Question: Is there a way to make my textview wrap around other views? For example in the picture, is there a way to get it to wrap to the edge once it gets below the imageview?

This is my xml
'''
<?xml version="1.0" encoding="utf-8"?>
<RelativeLayout
xmlns:android="http://schemas.android.com/apk/res/android"
android:layout_width="fill_parent"
android:layout_height="fill_parent"
android:background="@android:color/white">
<LinearLayout android:id="@+id/AUTHOR_TITLE"
android:layout_width="fill_parent"
android:layout_height="wrap_content"
android:orientation="vertical"
android:layout_alignParentTop="True">
<TextView
android:layout_width="wrap_content"
android:layout_height="wrap_content"
android:textSize="20dip"
android:text="Author Name"
/>
</LinearLayout>
<RelativeLayout
xmlns:android="http://schemas.android.com/apk/res/android"
android:layout_width="wrap_content"
android:layout_height="wrap_content"
android:layout_below="@id/AUTHOR_TITLE">
<ImageView android:id="@+id/PICTURE"
android:layout_alignParentLeft="True"
android:layout_alignParentTop="True"
android:src="@drawable/icon"
android:layout_width="wrap_content"
android:layout_height="wrap_content" />
<TextView android:id="@+id/DESCRIPTION"
android:layout_toRightOf="@id/PICTURE"
android:layout_width="wrap_content"
android:layout_height="wrap_content"
android:text="OMGTESTLOLWTF
OMGTESTLOLWTF OMGTESTLOLWTF
OMGTESTLOLWTF OMGTESTLOLWTF
OMGTESTLOLWTF OMGTESTLOLWTF
OMGTESTLOLWTF OMGTESTLOLWTF
OMGTESTLOLWTF OMGTESTLOLWTF
OMGTESTLOLWTF OMGTESTLOLWTF
OMGTESTLOLWTF OMGTESTLOLWTF
OMGTESTLOLWTF OMGTESTLOLWTF
OMGTESTLOLWTF OMGTESTLOLWTF
OMGTESTLOLWTF OMGTESTLOLWTF
OMGTESTLOLWTF OMGTESTLOLWTF
OMGTESTLOLWTF OMGTESTLOLWTF
OMGTESTLOLWTF OMGTESTLOLWTF
OMGTESTLOLWTF OMGTESTLOLWTF
OMGTESTLOLWTF OMGTESTLOLWTF
OMGTESTLOLWTF OMGTESTLOLWTF
OMGTESTLOLWTF OMGTESTLOLWTF
OMGTESTLOLWTF OMGTESTLOLWTF
OMGTESTLOLWTF OMGTESTLOLWTF
OMGTESTLOLWTF OMGTESTLOLWTF
OMGTESTLOLWTF OMGTESTLOLWTF
OMGTESTLOLWTF OMGTESTLOLWTF
OMGTESTLOLWTF OMGTESTLOLWTF
OMGTESTLOLWTF OMGTESTLOLWTF
OMGTESTLOLWTF "/>
</RelativeLayout>
</RelativeLayout>
'''
I'm really surprised that no one's done this yet =\ Sigh.
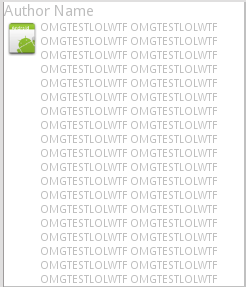
Answer: This is not currently possible with the built in widgets. You can roll your own, it shouldn't be too hard. You'd need to extend one of the 'ViewGroup' classes and add the images and text to that. Then, in 'onLayout()' you can figure out how to flow the text so that it wraps the images.